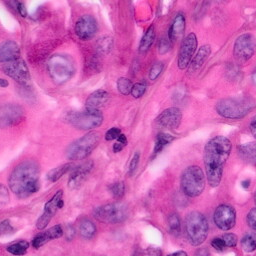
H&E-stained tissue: Pancreatic